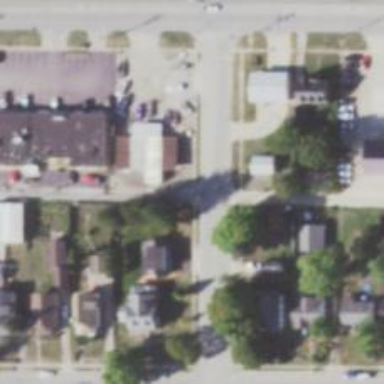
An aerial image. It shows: Alley classified as service road.